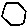
Label: hexagon